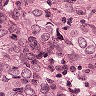
Metastatic tissue present: yes